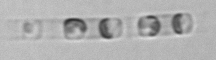
Label: Skeletonema